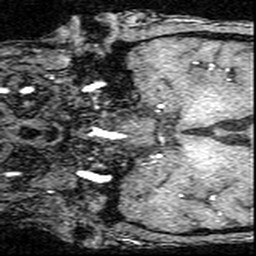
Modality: angio
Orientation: coronal
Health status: ill
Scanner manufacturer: siemens
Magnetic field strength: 3 T
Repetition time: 0.022 s
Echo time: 0.00395 s